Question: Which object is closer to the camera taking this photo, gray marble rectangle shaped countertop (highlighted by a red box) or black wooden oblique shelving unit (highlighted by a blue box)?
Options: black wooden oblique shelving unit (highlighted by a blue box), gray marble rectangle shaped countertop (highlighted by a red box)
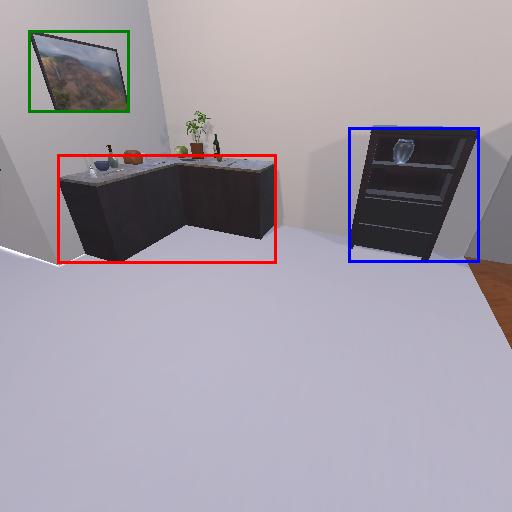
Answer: black wooden oblique shelving unit (highlighted by a blue box)